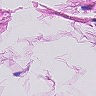
Metastatic tissue present: no